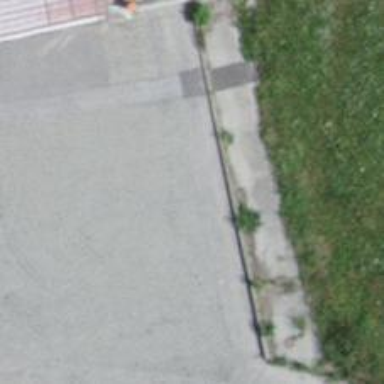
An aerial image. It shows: Driveway.